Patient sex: F
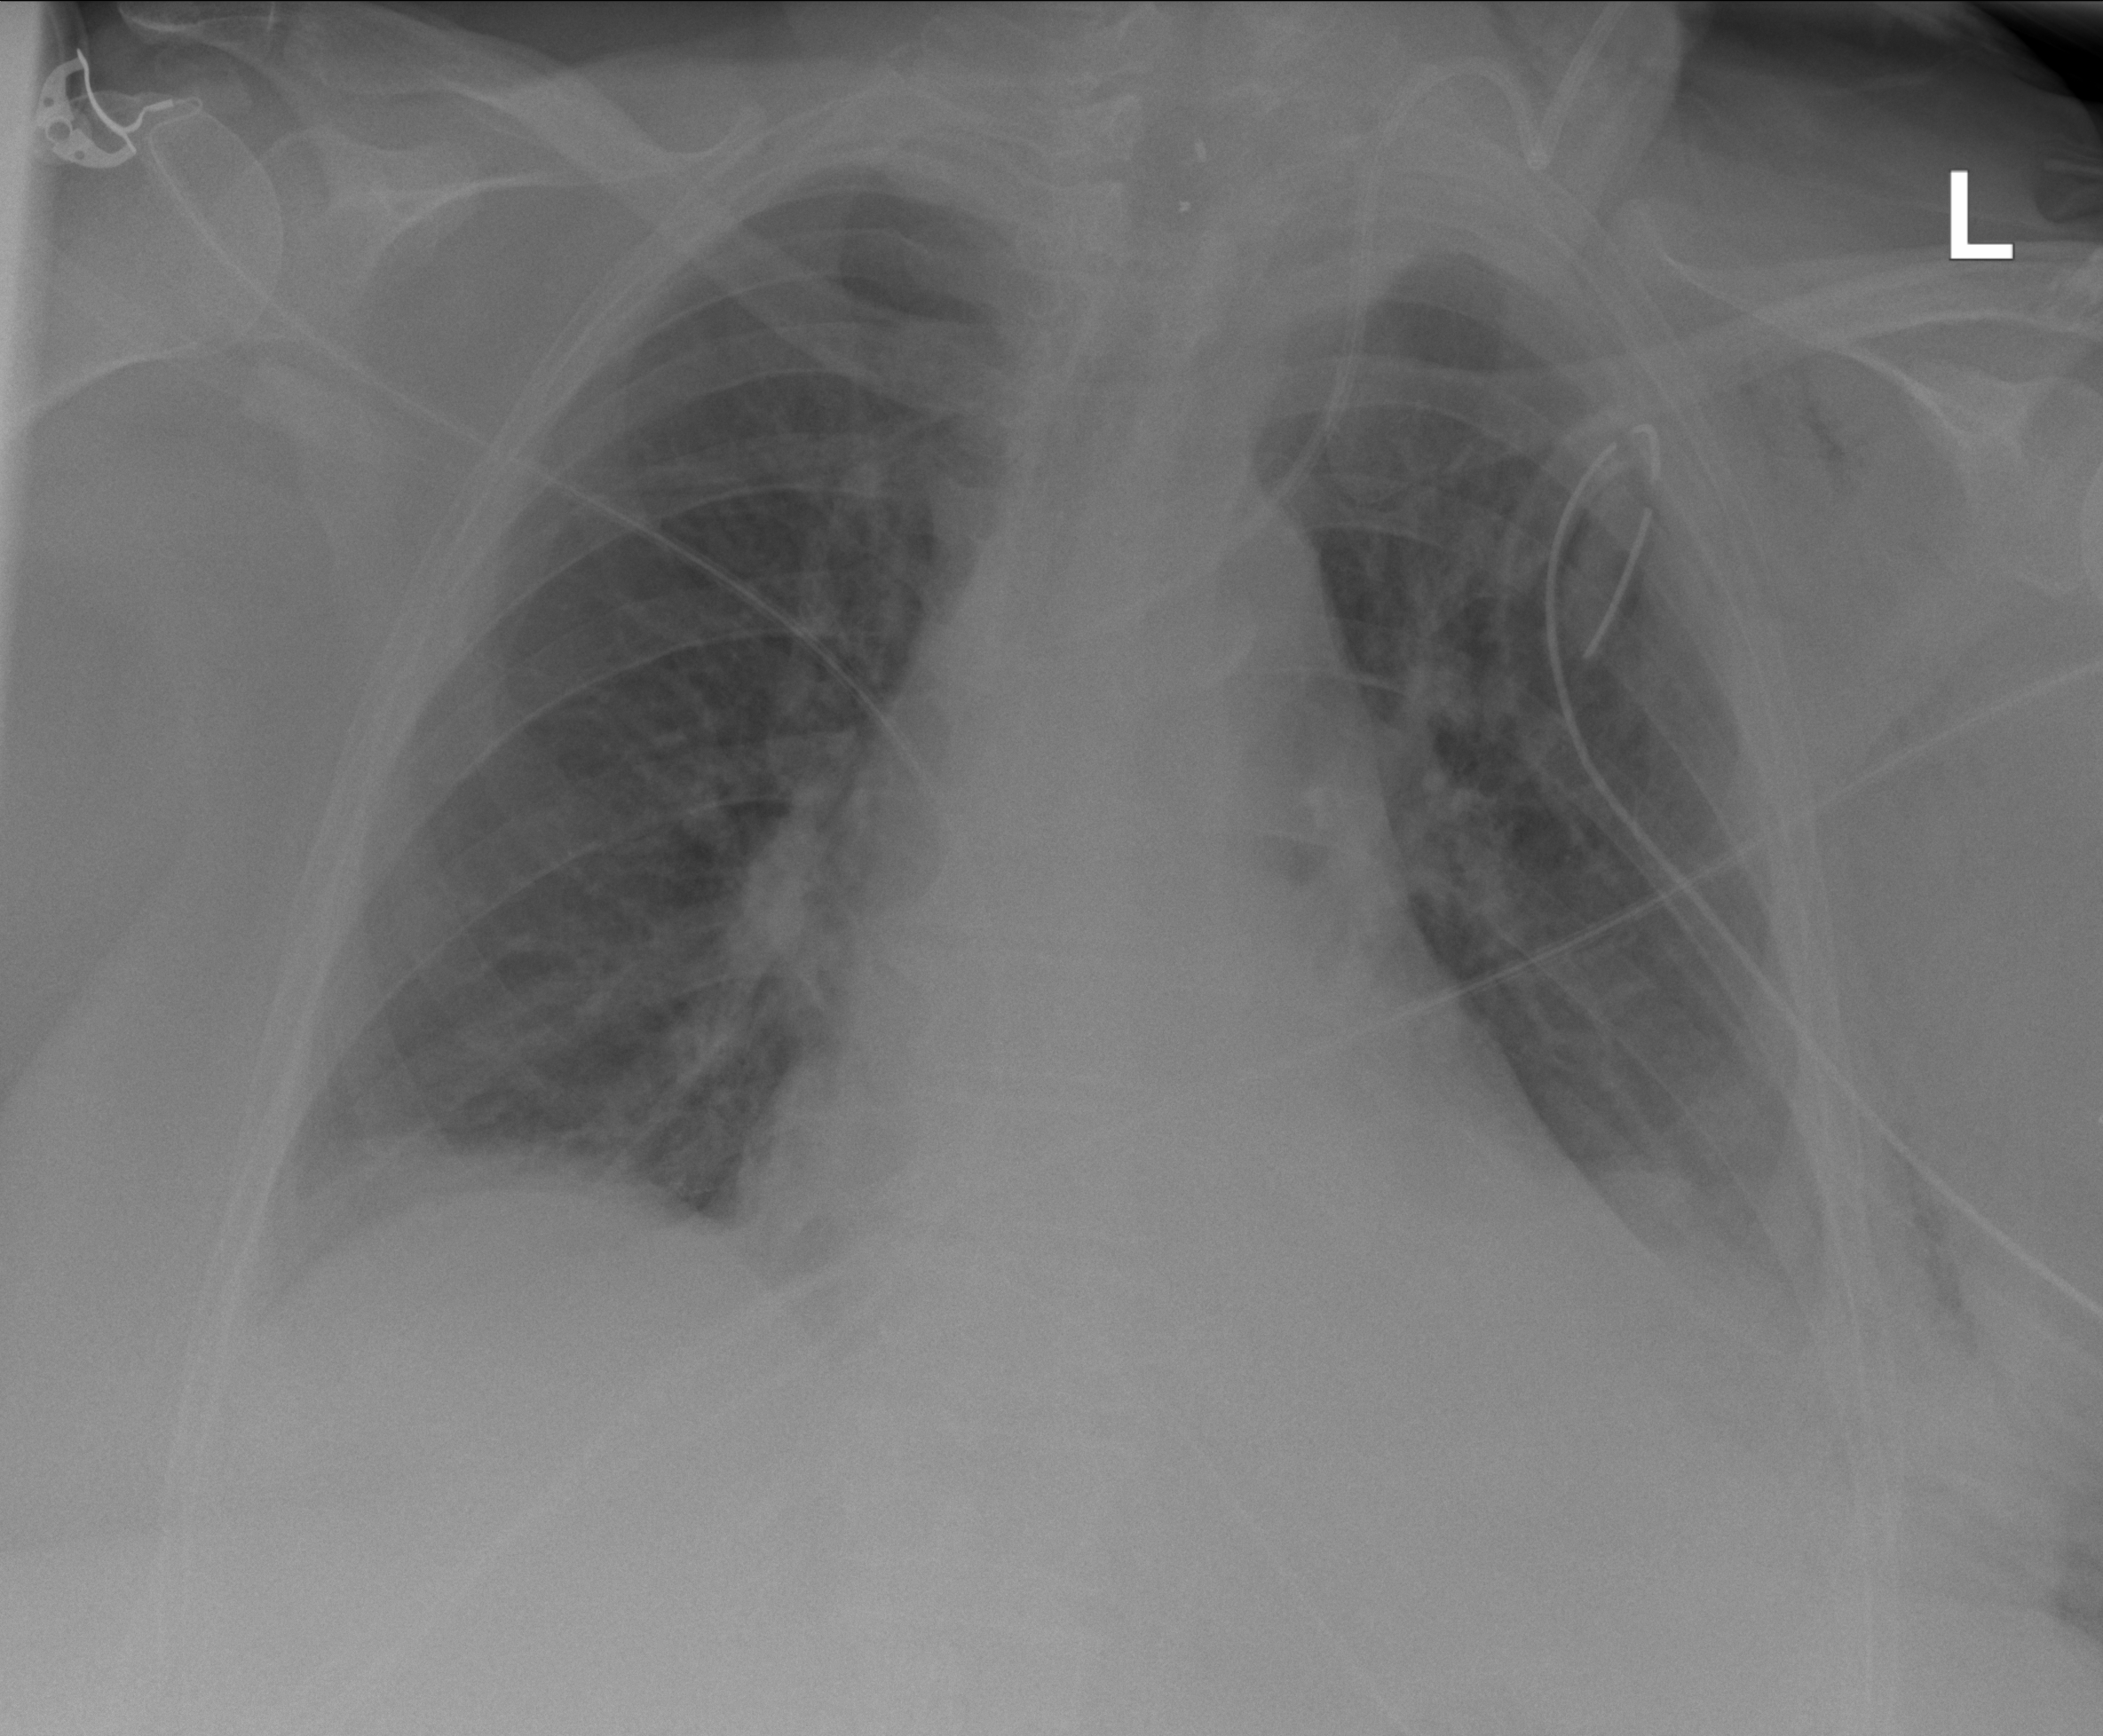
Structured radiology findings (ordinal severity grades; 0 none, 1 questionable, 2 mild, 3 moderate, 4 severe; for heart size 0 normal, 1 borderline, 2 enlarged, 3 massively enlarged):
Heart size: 1
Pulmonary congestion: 0
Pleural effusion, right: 1
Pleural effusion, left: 2
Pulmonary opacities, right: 0
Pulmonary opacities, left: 0
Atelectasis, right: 2
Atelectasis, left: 2